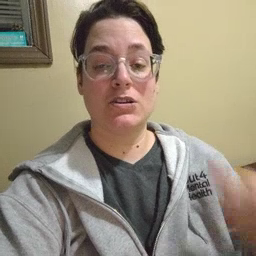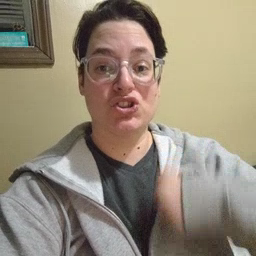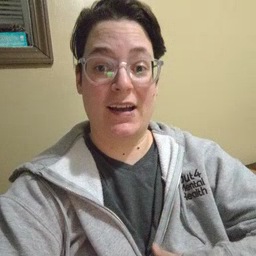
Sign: jacket